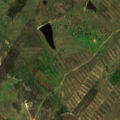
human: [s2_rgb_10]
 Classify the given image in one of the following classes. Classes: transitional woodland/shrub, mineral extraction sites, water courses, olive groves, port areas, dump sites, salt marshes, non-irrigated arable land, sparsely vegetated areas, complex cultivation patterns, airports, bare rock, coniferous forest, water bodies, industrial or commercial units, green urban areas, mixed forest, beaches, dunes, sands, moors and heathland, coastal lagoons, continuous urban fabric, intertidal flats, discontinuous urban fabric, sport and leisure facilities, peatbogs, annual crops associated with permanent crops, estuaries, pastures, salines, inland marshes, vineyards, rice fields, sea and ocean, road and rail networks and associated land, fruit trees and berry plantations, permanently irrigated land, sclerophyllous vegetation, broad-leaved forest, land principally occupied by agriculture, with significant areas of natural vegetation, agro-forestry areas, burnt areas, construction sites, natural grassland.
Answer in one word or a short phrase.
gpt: pastures, agro-forestry areas, transitional woodland/shrub